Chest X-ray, PA view. Patient: 44 years old, sex M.
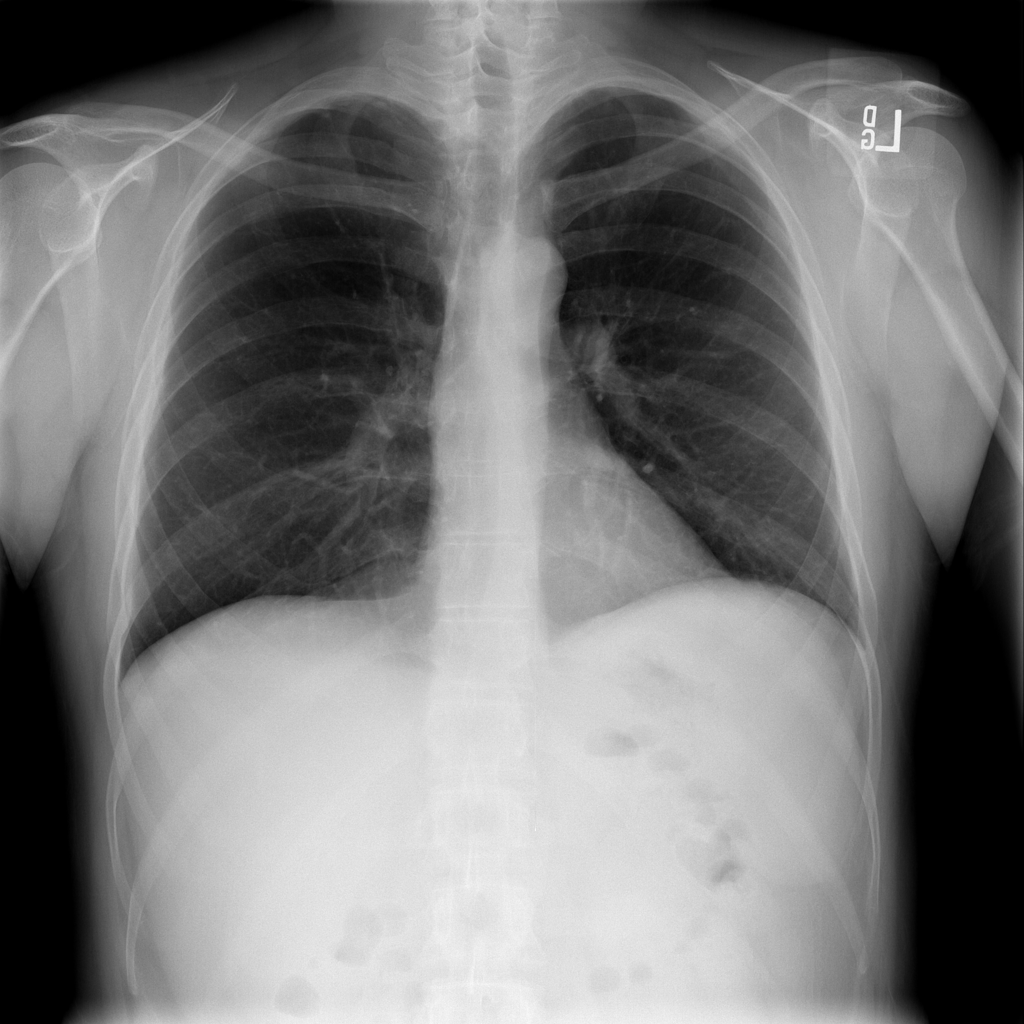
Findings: Infiltration